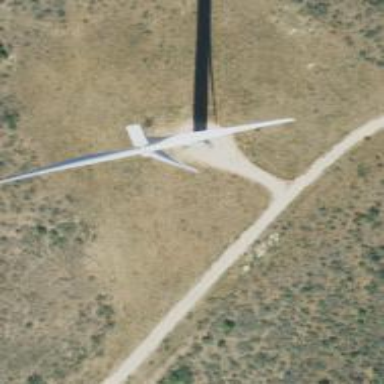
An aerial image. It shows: Wind generator powered by wind. The generator type is horizontal axis and it uses wind turbines.